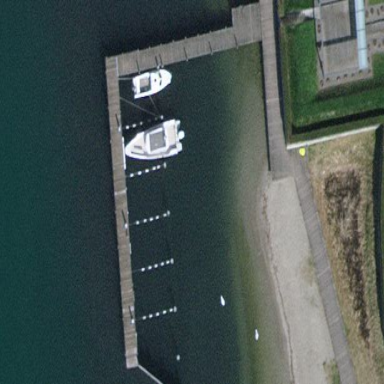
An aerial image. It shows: Man-made pier.